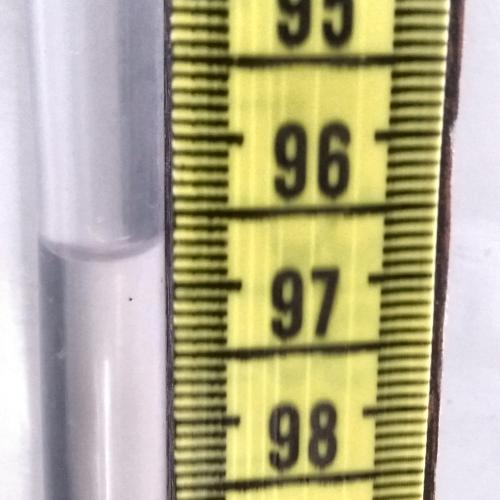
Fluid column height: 96.7 cm